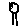
Label: tree